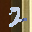
Label: 2